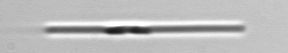
Label: Leptocylindrus